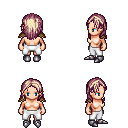
a pixel art fantasy rpg character, female body template, human, light skin, leather shoulder armor, white pants, white blonde long hairstyle, metal boots, four views (front, back, left, right), 2x2 character sprite sheet, small pixel art, hard edges, no anti-aliasing